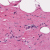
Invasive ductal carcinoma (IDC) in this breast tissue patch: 0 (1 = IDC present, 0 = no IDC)